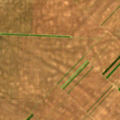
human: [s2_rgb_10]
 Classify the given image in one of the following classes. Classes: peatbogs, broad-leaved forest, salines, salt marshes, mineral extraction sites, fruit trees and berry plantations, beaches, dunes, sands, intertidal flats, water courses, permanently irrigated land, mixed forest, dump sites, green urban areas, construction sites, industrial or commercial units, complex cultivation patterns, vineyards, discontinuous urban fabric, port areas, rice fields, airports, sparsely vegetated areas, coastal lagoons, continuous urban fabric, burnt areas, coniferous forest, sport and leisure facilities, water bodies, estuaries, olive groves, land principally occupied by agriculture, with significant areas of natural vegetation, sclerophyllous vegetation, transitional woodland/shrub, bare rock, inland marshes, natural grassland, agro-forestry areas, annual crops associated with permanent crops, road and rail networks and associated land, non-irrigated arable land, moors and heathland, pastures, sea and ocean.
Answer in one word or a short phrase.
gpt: non-irrigated arable land